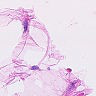
Metastatic tissue present: no